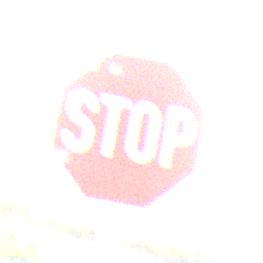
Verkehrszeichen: Stop
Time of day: SunriseSunset
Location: Outdoor (Nature)
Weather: Clear
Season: NotSpecified
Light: Natural